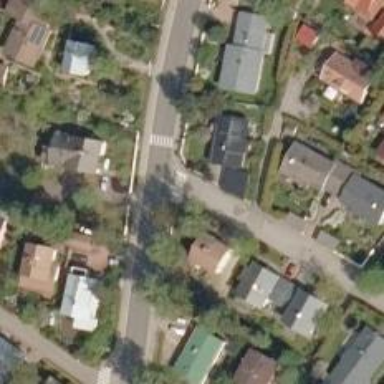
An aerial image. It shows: Road with "give way" sign.